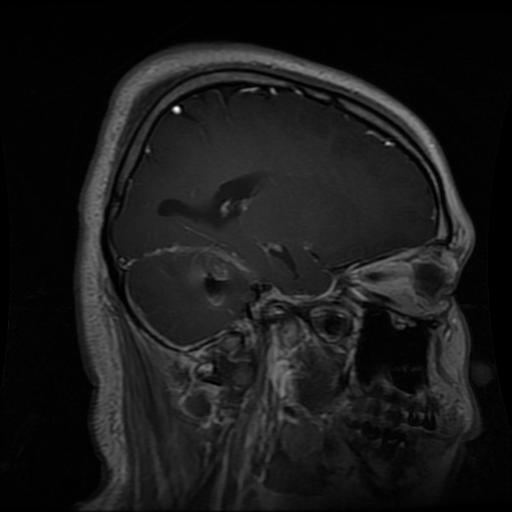
Label: glioma